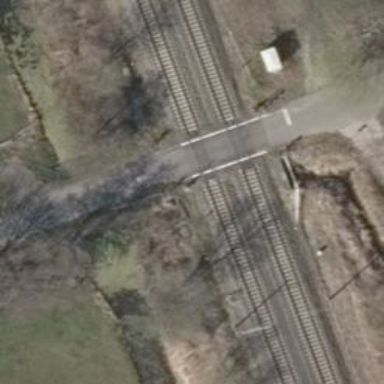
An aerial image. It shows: Level crossing with light signals and saltire markings.